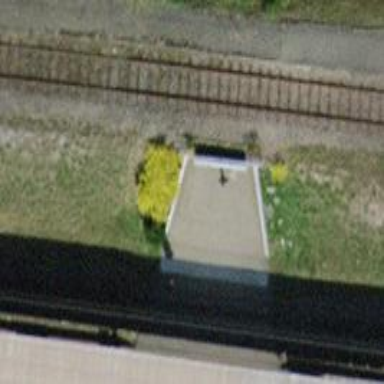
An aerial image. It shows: Tunnel footway.